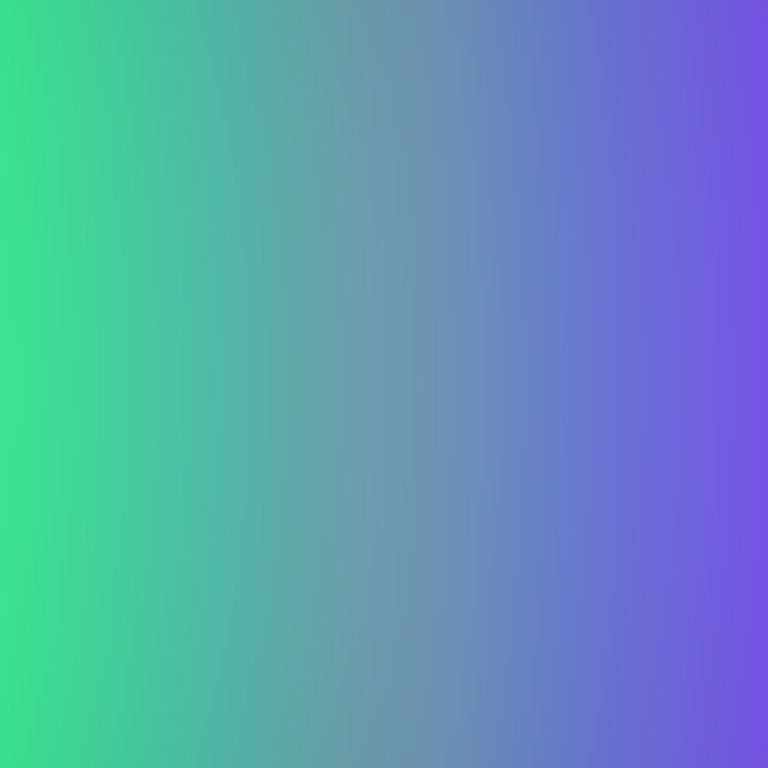
Abstract light effect, smooth gradient from vibrant green to deep purple, serene atmosphere, soft glow, no room, no furniture, no objects.